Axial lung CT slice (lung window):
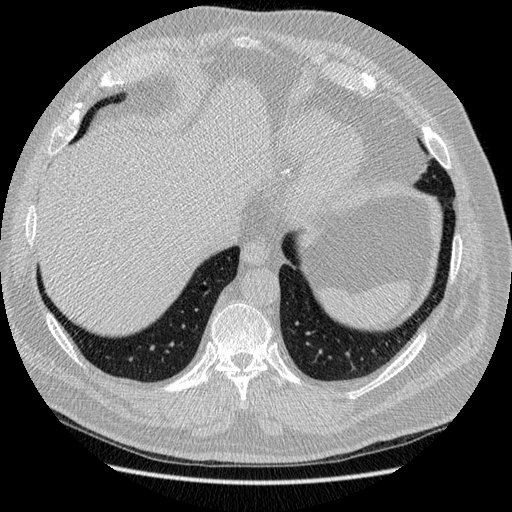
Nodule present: no